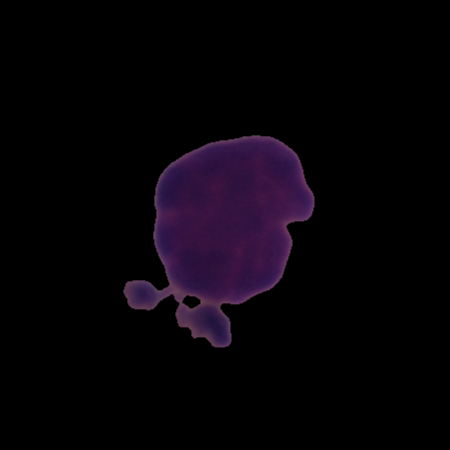
Label: healthy